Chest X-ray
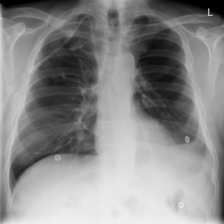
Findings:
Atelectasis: negative
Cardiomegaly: negative
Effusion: negative
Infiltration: negative
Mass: negative
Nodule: negative
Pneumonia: negative
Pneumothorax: negative
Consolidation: negative
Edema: negative
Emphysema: negative
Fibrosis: negative
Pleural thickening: positive
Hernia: negative